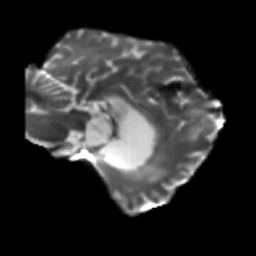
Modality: T2w
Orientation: sagittal
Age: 65
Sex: female
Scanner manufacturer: siemens
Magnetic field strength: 3 T
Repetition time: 5.25 s
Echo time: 0.08 s